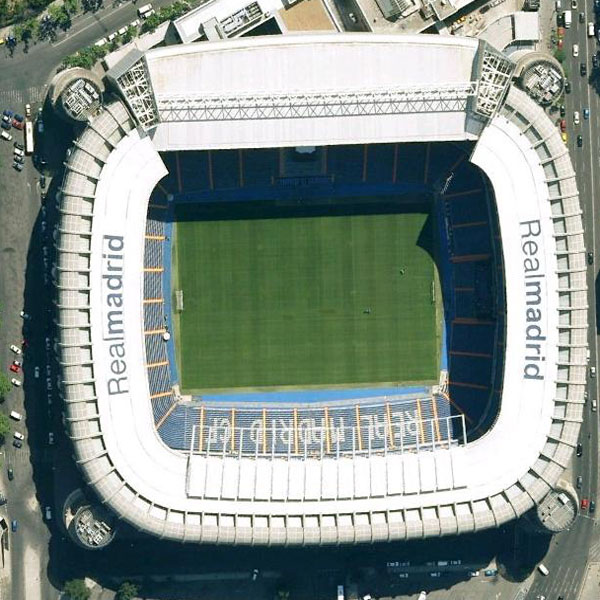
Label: footballField